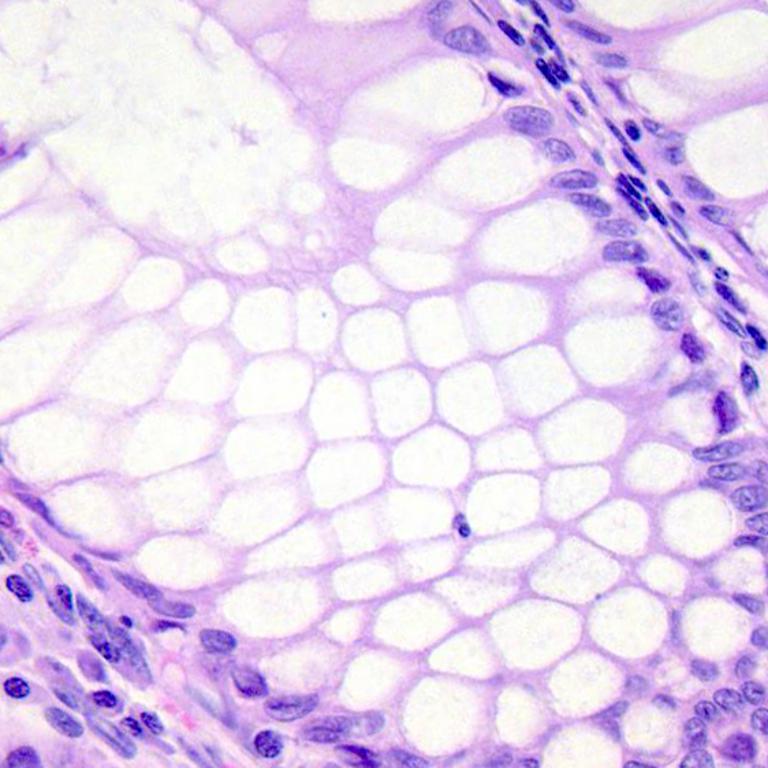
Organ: colon
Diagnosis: benign